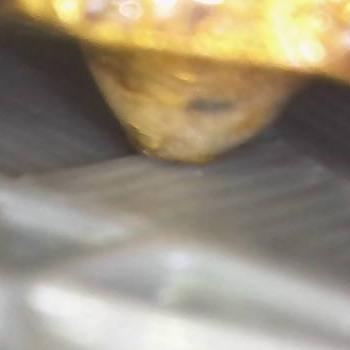
Flow rate: 88%